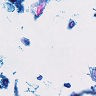
Metastatic tissue present: no